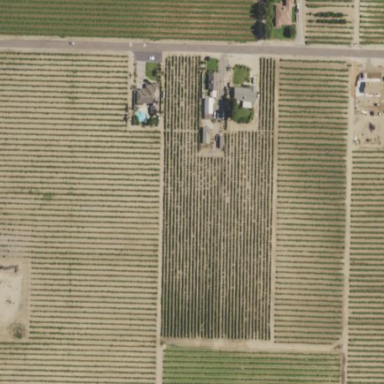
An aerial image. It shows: Vineyard.